Question: I'm working on deserializing XML I get from web service. Here is how object looks:
'''
[Serializable]
public class DocketData
{
[XmlElement(ElementName = "PolicyList")]
public List<PolicyItem> PolicyList { get; set; }
}
'''
Here is PolicyItem:
'''
[Serializable]
public class PolicyItem
{
[XmlElement(ElementName = "companyName")]
public string CompanyName { get; set; }
[XmlElement(ElementName = "attnToName")]
public string AttnToName { get; set; }
[XmlElement(ElementName = "address")]
public string Address { get; set; }
[XmlElement(ElementName = "city")]
public string City { get; set; }
'''
Here is XML:
'''
<DocketData>
<PolicyList>
<PolicyItem>
<companyName>CRUM &MPANY</companyName>
<attnToName>TO REPORT00</attnToName>
<address>305 AVE.</address>
'''
When I deserialize using Xml serializer it seems to properly get 1 item of PolicyItem but it won't deserialize it's properties

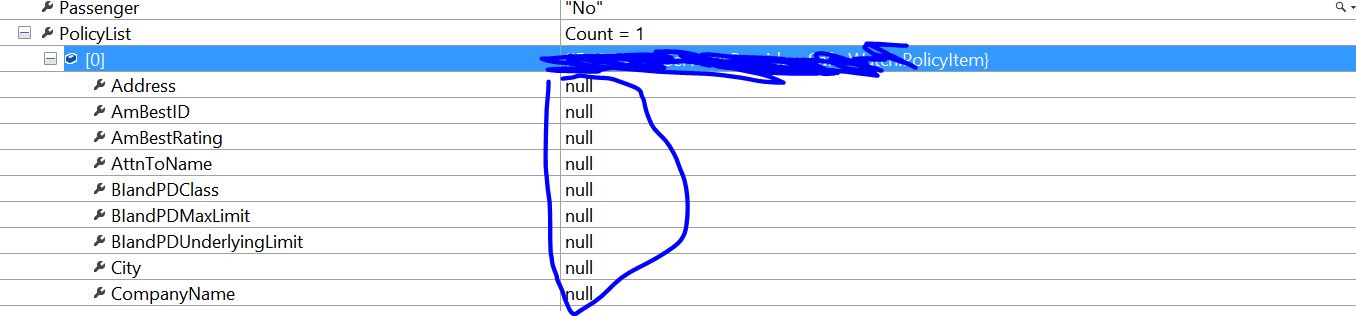
Answer: Just change
'''
[XmlElement(ElementName = "PolicyList")]
'''
to
'''
[XmlArray(ElementName = "PolicyList")]
'''
'[Serializable]'